Question: Apologies if this has been asked before but I really didn't know what to search and thus not sure how to word the question title so fingers crossed.
I'm building quite a common system where one product can have multiple categories and on the front-end, the user can search for products specifying multiple categories.
Say we had the following schema and data ( I cant post images yet, apologies, please see link )-
Data:

So product 1 has 2 categories.
If the user checks 2 tickboxes on the search page which represent category 2 and 3, how would I query that so only products which have both of those categories come back?
Something such as follows doesn't work, as there is no one row in that which has a category id of 2 AND a category id of 3:
'''
SELECT * from product_categories where 'category_id' = 2 AND 'category_id' = 3;
'''
I've tried using WHERE IN aswell, however, this would return product 1 even if i was looking for products which had both category id 2 and 6 ( for example ) which I don't want.
This is part of a bigger query however, I will be able to apply the solution if I manage to find one.
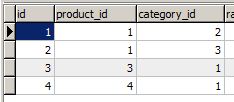
Answer: Many thanks for the suggestions guys, much appreciated. I think found a solution, this seems to produce the expected results but I'll be writing some more Unit Tests around my method to ensure it works.
The solution I found is as follows:
'''
select * from products_categories where category_id in (2,3) HAVING count(distinct(id)) = 2
'''
So this uses WHERE IN, however, using HAVING, it then checks the count of unique records returned and ensures it's equal to the amount of categories provided.
Cheers,
Darren